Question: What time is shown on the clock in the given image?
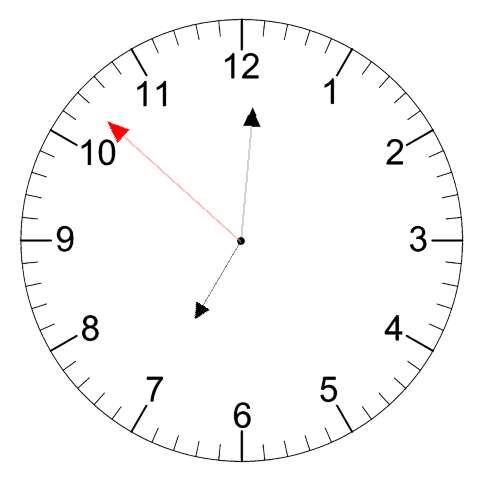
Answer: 07:00:52